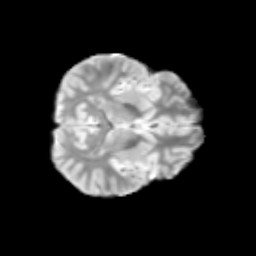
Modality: T2w
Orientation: axial
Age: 10
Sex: male
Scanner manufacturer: siemens
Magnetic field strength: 3 T
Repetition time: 3.8 s
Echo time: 0.07 s